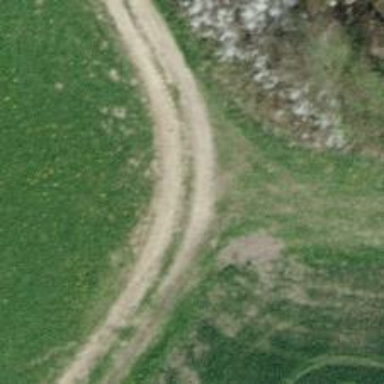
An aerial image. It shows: Track road with grade4 tracktype.